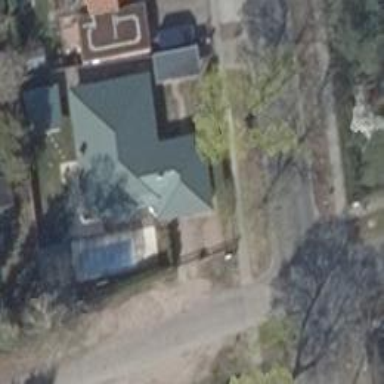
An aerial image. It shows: Detached building with hipped roof.